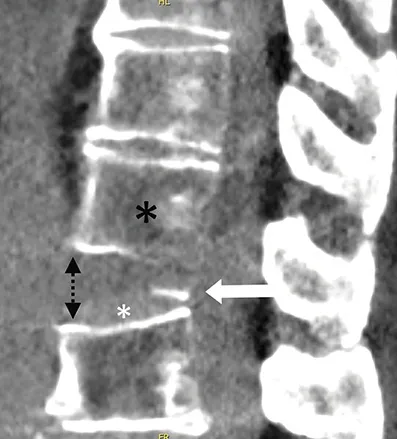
Sagittal CT-scan image showing a partial avulsion of the inferior endplate (arrow) of T12 (black star), which has remained attached to L1, along with the slightly hyperdense disc (white star). There is a diastasis between the anterior parts of the vertebral bodies (black dotted arrows) compared to the posterior part.
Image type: radiology (ct)